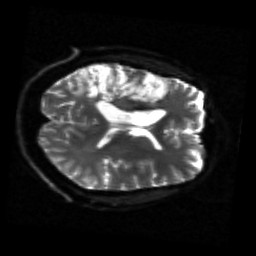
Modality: sbref
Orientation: axial
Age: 42
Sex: male
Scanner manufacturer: siemens
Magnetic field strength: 3 T
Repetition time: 3.839 s
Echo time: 0.071 s